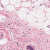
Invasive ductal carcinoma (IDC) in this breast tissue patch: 0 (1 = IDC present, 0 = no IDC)